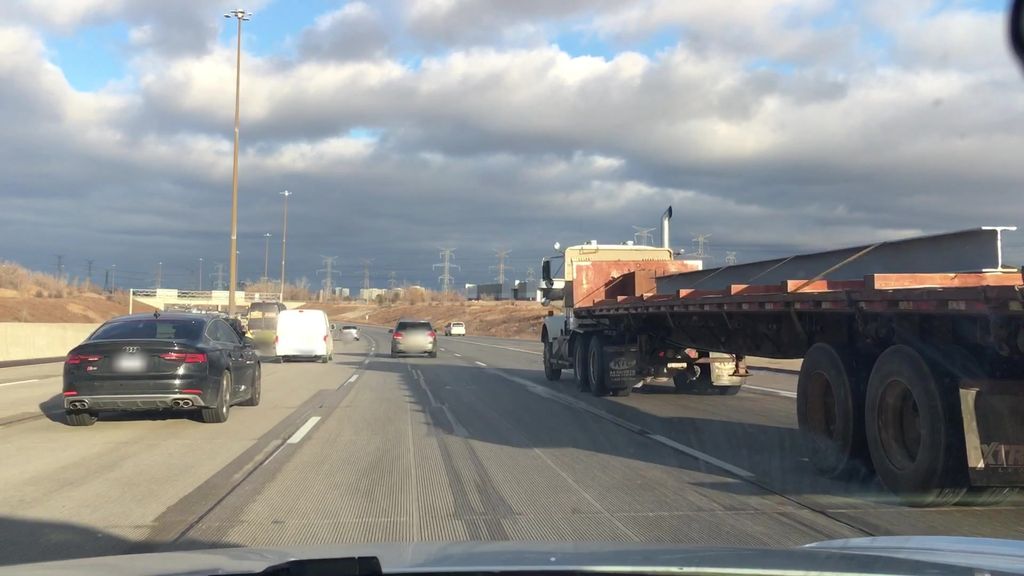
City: toronto